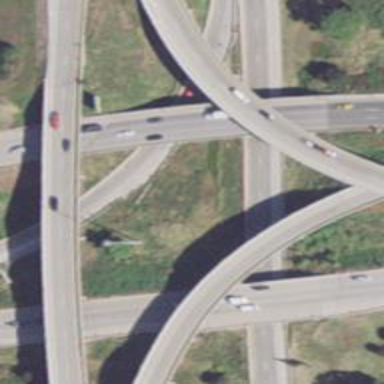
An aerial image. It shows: Cantilever bridge crossing motorway with asphalt surface.